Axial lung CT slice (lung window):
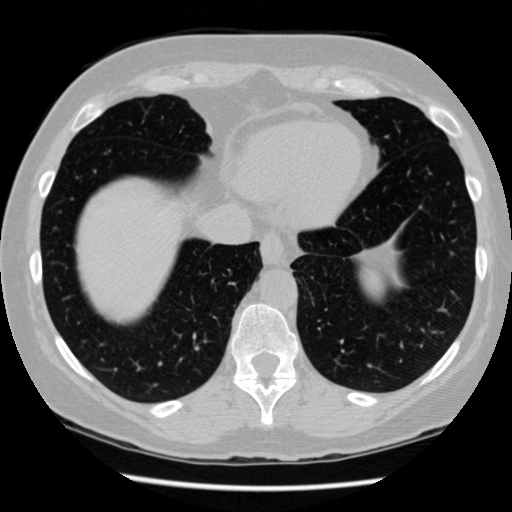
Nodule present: no